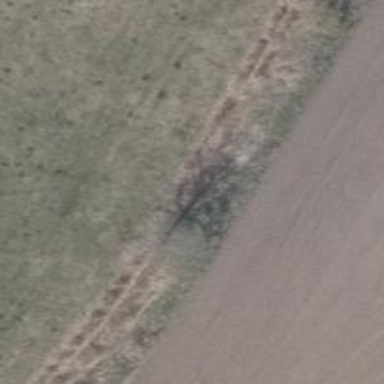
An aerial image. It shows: Hunting stand.